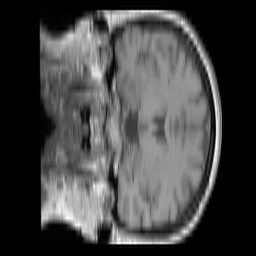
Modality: T1w
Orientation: coronal
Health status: ill
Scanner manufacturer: siemens
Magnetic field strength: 3 T
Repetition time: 0.44 s
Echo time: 0.00266 s